Question: '''
class p {
p(){
System.out.println("1");
}
}
class Student extends p{
Student() {
super();
System.out.println("2");
}
public static void main(String[] args) {
Student s = new Student();
}
}
'''
As I have provided super() explicitly, but after de-compiling using jd-gui I am not able see super() where I have placed, as super() should be provided by compiler itself. I just want to see where this, super keyword and other things are provided by compiler implicitly. I googled and found that .class file I can see with jd-gui but I am not able to see super() and this() in that, is there any other way for the same?

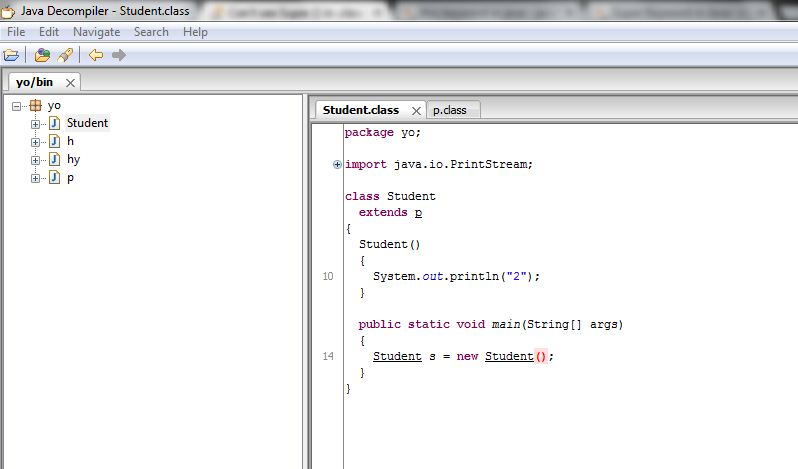
Answer: In Java, any constructor that does not start with an explicit 'super(...)' or 'this(...)' chaining constructor call will automatically get (the bytecode equivalent of) 'super();' inserted as its first instruction by the compiler. Therefore when the decompiler sees the bytecode for 'super()' at the start of a constructor it has no way of knowing whether the original source code included an explicit 'super()' or whether the instruction was inserted implicitly by the compiler. Both versions compile to the same bytecode so there's no particular reason for it to prefer one over the other.